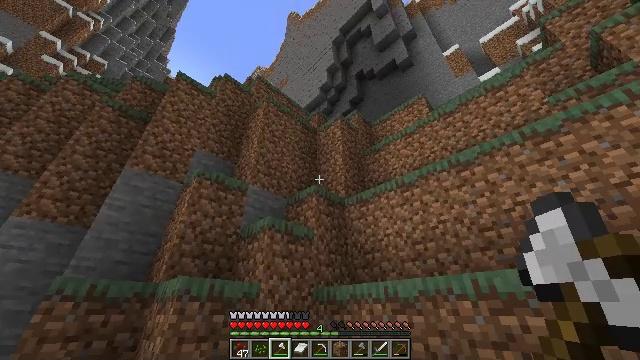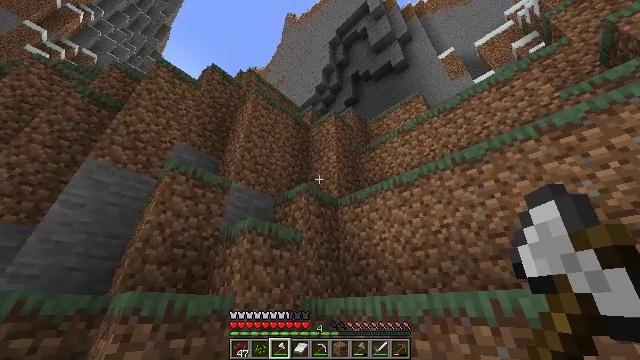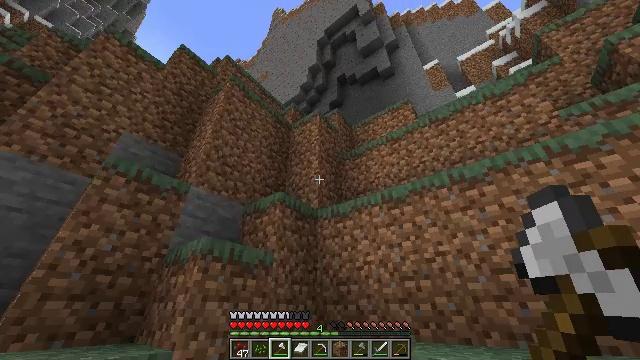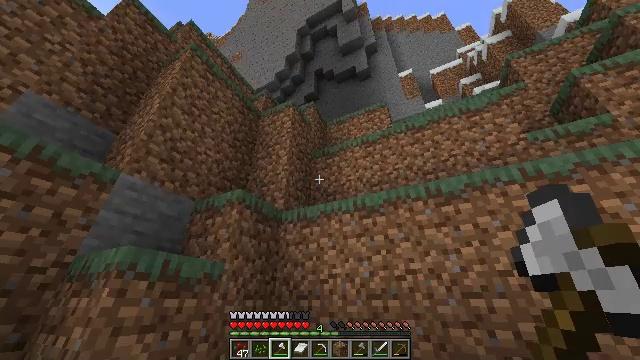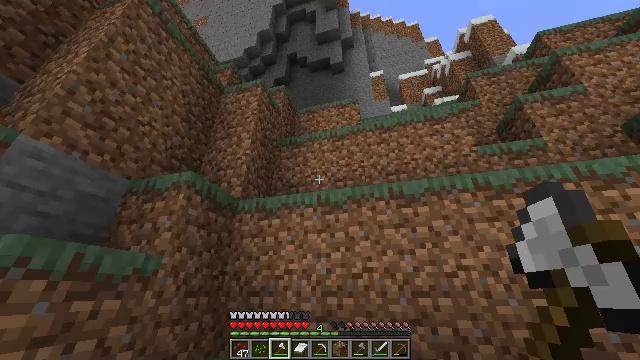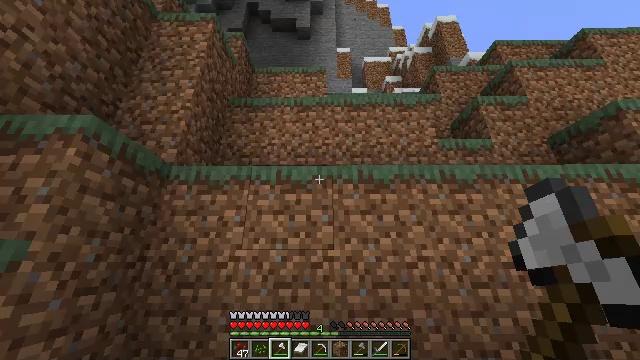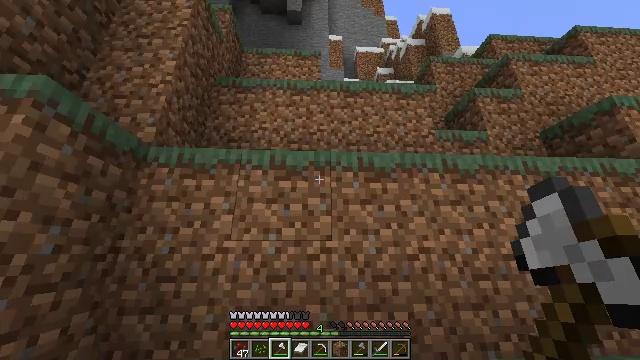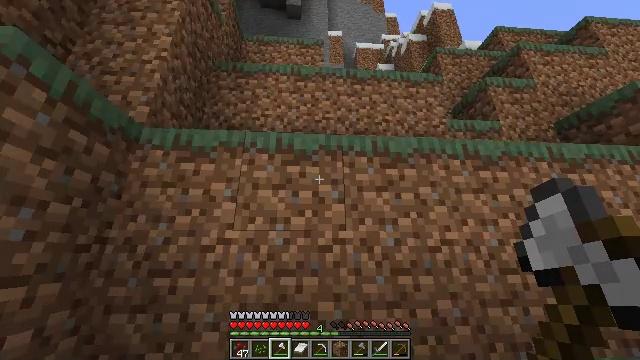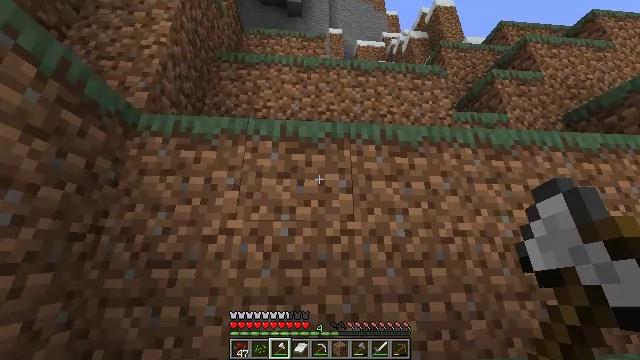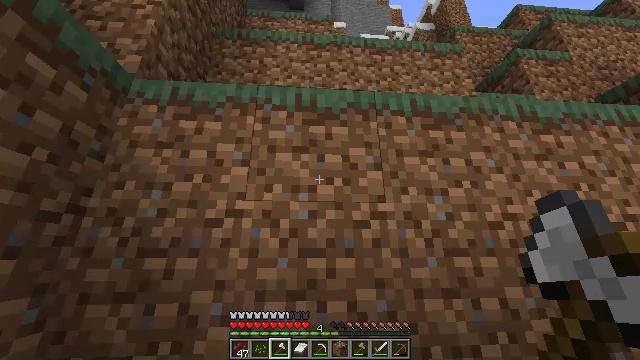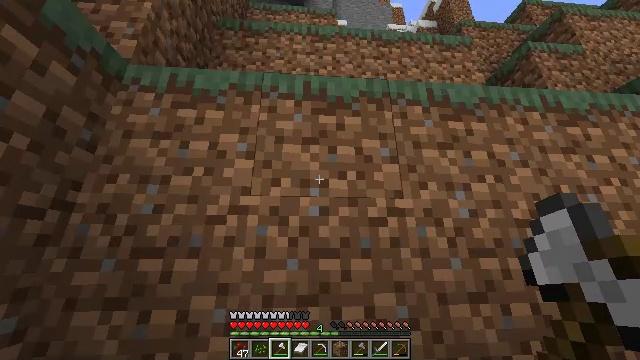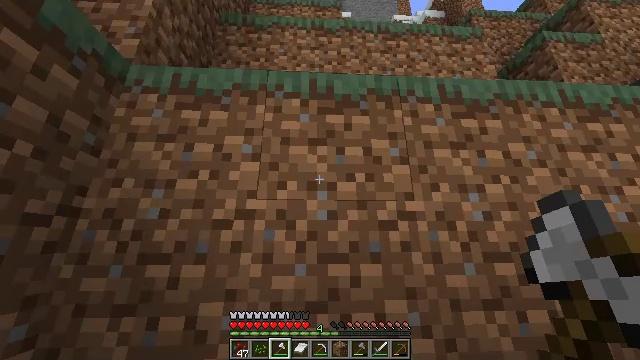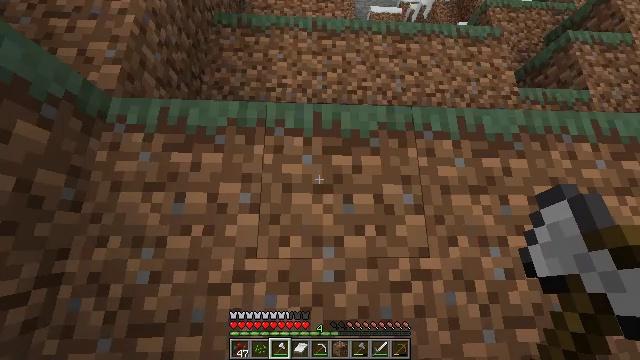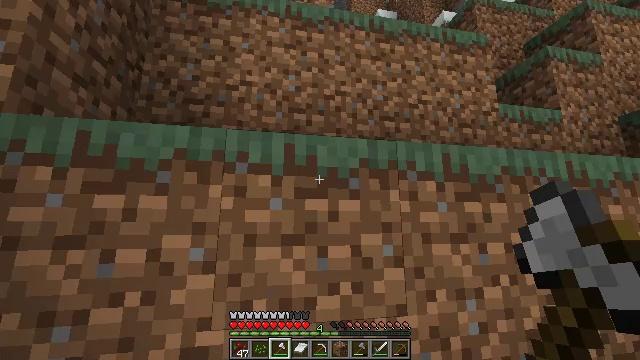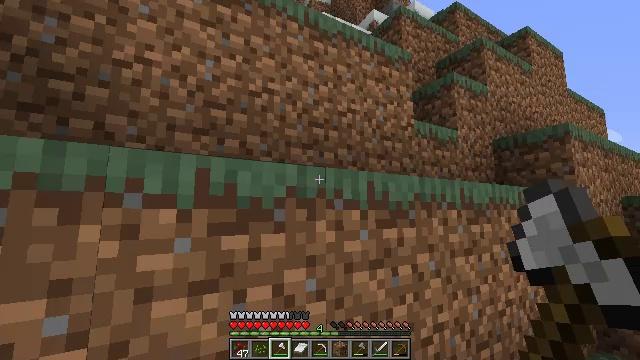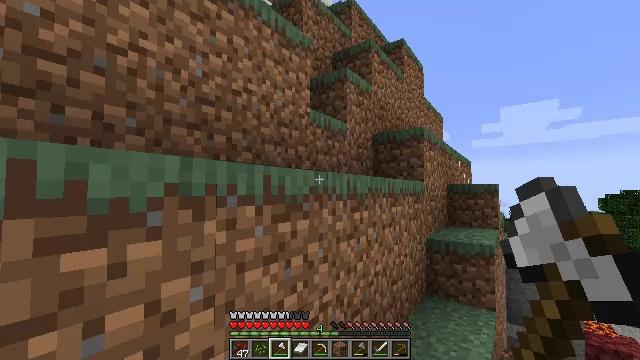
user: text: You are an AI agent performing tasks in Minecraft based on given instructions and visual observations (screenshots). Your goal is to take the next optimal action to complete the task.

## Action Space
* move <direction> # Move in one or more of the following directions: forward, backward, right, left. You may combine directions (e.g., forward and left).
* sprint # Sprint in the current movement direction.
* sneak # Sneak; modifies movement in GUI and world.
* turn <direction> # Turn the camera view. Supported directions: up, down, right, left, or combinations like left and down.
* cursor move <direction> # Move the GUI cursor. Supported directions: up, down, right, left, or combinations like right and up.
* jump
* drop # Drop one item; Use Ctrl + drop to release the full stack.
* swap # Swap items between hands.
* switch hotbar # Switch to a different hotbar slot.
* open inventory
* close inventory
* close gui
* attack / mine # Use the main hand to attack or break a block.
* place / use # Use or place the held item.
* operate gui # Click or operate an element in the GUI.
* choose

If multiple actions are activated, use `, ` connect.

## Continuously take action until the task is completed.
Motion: motion action
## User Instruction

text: Dig up the grass block for dirt.
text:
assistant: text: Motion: move forward, sprint, turn right, jump
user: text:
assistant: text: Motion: move forward, sprint, turn right, jump
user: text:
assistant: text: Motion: move forward, sprint, turn right and down, jump
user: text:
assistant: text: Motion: move forward, sprint, turn right and down, jump
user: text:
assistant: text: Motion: move forward, turn right and down, jump
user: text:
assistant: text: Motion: move forward, turn right and down, jump
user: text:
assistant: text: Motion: move forward, jump
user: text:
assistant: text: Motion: move forward, sprint, jump
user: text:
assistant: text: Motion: move forward, sprint, jump
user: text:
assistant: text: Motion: move forward, sprint, jump
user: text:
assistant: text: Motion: move forward, sprint, turn left and down, jump
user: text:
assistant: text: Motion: move forward, turn down, jump
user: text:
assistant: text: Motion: move forward, turn right and down, jump
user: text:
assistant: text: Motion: move forward, turn right and down, jump
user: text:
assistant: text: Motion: move forward, turn right and down, jump
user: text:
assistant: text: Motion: move forward, turn right and down, jump
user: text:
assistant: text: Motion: move forward, turn right and down, jump
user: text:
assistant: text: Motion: move forward, turn down, jump
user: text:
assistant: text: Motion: move forward, turn left and down, jump
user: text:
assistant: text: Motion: move forward, turn down, jump
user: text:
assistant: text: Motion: move forward, turn left and down, jump
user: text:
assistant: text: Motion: move forward, jump
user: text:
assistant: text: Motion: move forward
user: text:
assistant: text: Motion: move forward, sprint
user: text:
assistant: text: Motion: move forward, sprint
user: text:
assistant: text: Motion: move forward, sprint
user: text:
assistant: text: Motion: move forward, sprint
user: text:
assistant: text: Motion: move forward
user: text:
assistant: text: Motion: move forward
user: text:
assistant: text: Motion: move forward